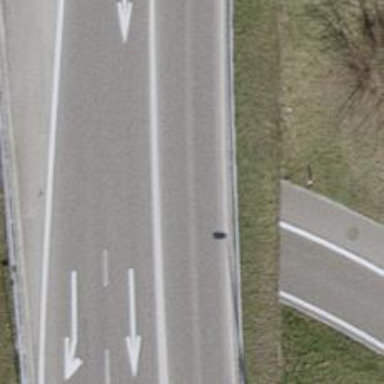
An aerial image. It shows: Asphalt road classified as trunk highway.